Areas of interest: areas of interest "Hunan Changsha County Rule of Law Culture Theme Park"
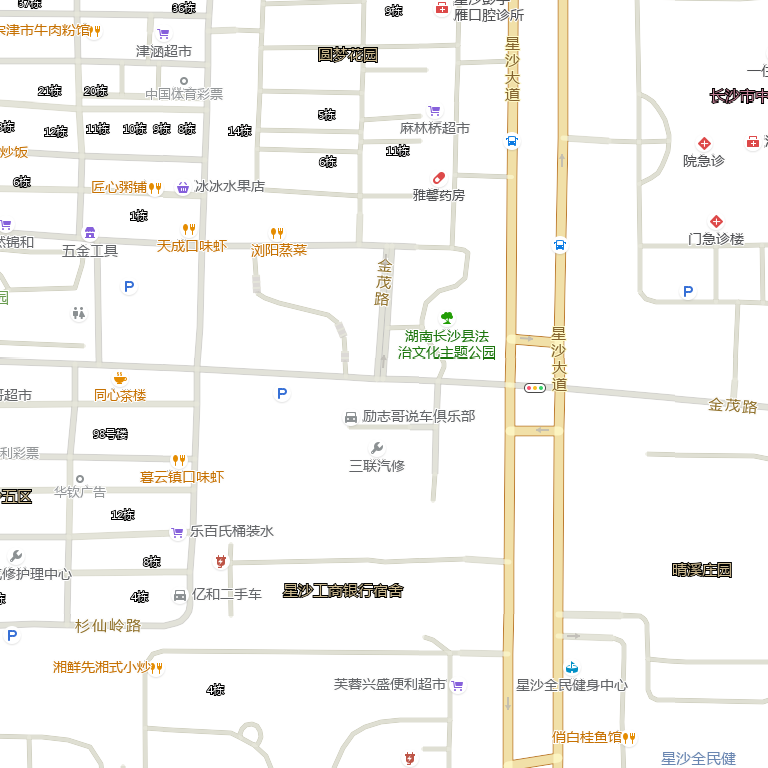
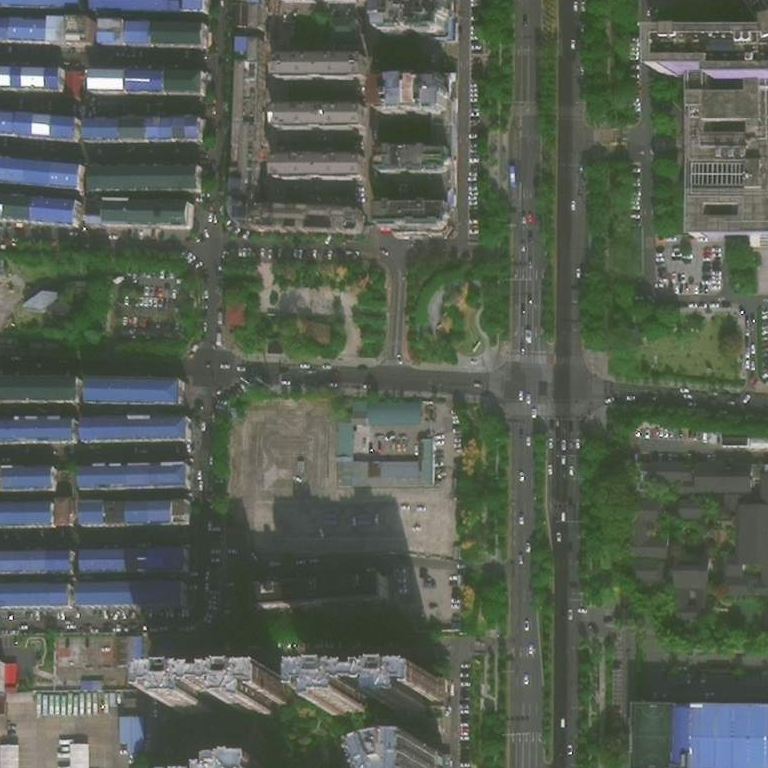